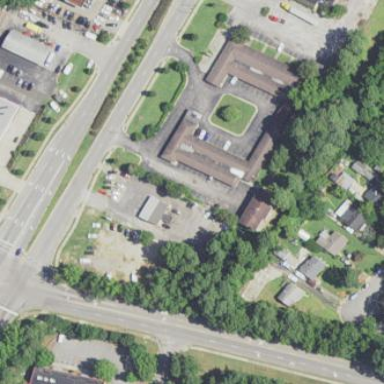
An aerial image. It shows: Commercial building.